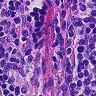
Metastatic tissue present: no